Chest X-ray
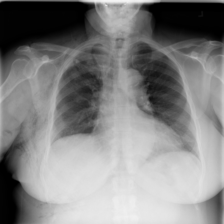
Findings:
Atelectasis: negative
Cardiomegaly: negative
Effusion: negative
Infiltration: positive
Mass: negative
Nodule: negative
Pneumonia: negative
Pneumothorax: negative
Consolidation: negative
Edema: negative
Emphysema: positive
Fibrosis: negative
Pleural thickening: negative
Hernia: negative